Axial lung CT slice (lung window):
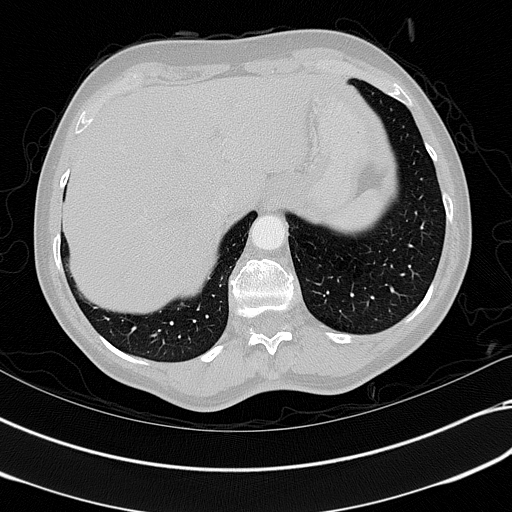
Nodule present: no